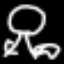
Label: frog